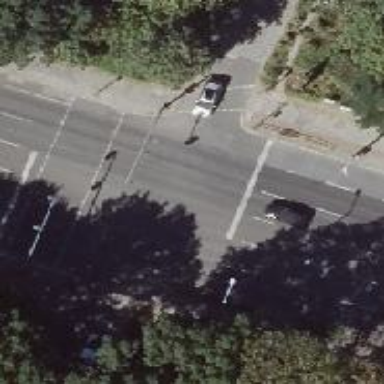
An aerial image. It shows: Road with traffic signals.